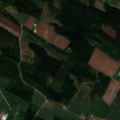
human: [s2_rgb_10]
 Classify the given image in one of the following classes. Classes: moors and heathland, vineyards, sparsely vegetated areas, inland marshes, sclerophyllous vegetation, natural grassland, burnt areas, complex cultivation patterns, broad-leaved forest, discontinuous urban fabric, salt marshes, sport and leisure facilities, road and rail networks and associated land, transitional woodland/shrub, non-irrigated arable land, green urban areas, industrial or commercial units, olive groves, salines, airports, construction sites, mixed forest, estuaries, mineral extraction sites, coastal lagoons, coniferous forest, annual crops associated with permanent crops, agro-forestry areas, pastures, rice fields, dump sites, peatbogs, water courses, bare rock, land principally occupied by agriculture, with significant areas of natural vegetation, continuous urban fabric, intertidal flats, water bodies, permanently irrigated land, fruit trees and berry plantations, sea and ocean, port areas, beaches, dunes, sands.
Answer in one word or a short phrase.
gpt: land principally occupied by agriculture, with significant areas of natural vegetation, coniferous forest, mixed forest, transitional woodland/shrub